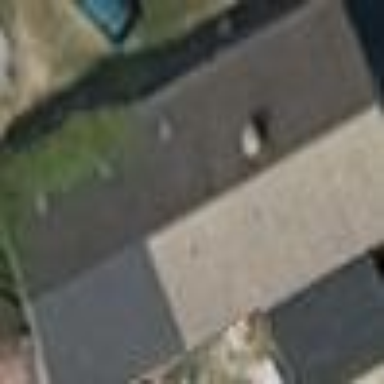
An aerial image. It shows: Shed building.